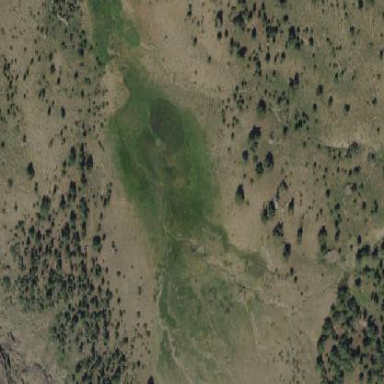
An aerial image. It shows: Wet meadow with grassland vegetation.